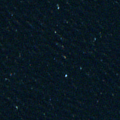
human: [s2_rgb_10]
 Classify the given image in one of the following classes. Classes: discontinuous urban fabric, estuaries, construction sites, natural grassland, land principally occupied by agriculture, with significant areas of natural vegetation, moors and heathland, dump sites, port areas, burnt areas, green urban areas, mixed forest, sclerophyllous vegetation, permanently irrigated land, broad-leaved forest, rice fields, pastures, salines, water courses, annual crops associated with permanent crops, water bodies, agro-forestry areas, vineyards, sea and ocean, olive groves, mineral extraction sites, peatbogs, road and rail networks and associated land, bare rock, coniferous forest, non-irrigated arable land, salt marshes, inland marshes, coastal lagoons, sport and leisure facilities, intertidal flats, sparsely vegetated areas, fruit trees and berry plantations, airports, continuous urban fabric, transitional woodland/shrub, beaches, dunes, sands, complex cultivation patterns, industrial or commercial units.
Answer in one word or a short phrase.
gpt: sea and ocean